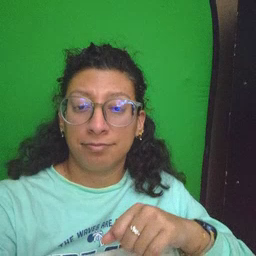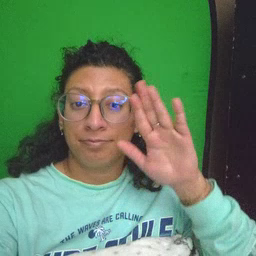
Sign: bye